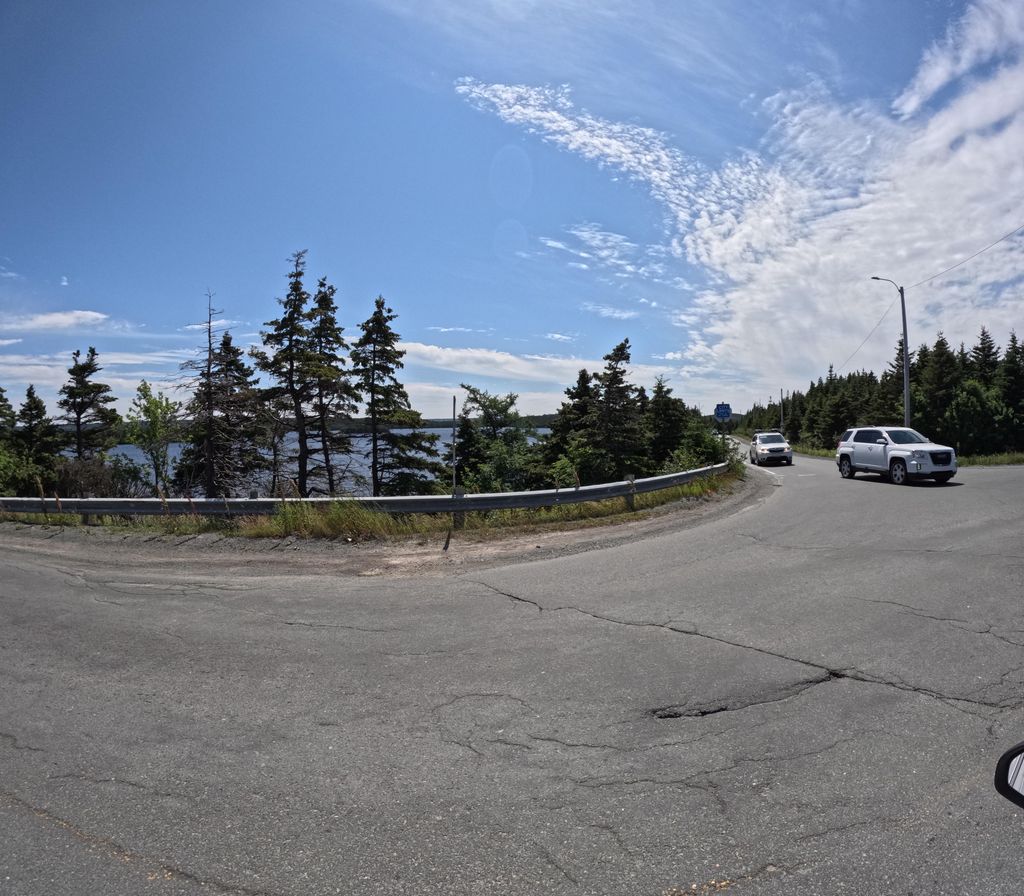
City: st_johns